Question: i'm try to connect to firebird 2.5 Embedded version(win32) with Delphi XE , I get the error when a click Test Connection

any help?
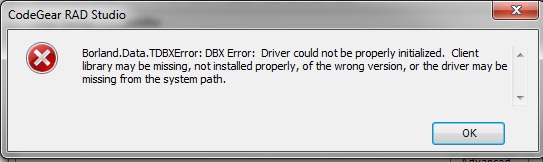
Answer: LibraryName and VendorLib should be in search path
copy LibraryName "i'm using dbx4fb.dll from <URL>" and
VendorLib "fbclient.dll founded in firebird directoryin" to the search path "for delphi xe : Program Files\Embarcadero\RAD Studio\8.0in"